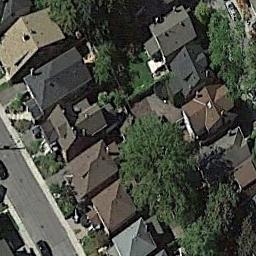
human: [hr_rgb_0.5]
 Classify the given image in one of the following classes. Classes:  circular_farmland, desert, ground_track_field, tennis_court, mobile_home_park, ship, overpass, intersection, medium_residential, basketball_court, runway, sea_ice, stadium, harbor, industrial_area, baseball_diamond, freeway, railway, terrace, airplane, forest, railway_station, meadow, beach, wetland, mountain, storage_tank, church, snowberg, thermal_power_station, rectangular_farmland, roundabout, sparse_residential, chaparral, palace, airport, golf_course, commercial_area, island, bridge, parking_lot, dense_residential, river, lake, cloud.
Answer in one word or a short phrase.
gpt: medium_residential